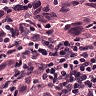
Metastatic tissue present: yes